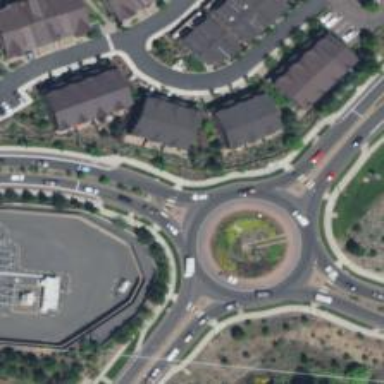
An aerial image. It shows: Secondary road with asphalt surface leading to roundabout.